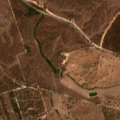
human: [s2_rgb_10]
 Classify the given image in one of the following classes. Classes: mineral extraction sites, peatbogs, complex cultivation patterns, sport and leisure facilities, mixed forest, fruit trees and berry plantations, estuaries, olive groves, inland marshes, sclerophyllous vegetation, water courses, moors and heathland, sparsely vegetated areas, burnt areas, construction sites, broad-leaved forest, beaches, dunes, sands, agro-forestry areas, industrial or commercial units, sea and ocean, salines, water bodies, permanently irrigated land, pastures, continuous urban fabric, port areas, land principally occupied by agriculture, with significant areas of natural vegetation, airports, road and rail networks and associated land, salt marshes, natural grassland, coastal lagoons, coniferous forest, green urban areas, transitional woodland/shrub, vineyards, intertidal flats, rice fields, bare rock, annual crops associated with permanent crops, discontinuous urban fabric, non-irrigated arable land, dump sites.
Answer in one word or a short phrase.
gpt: non-irrigated arable land, pastures, annual crops associated with permanent crops, agro-forestry areas